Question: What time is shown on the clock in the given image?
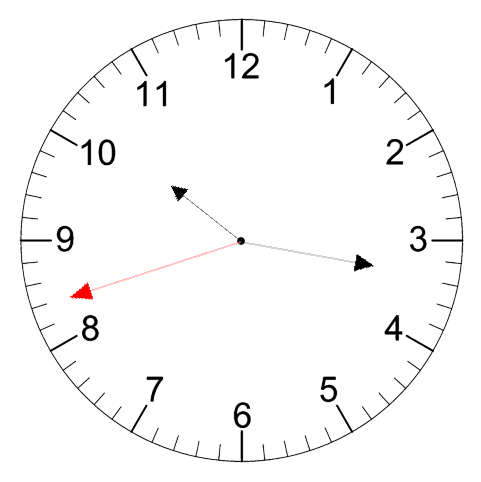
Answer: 10:16:42